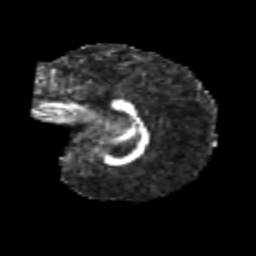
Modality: FA
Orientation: sagittal
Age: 6
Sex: female
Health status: healthy